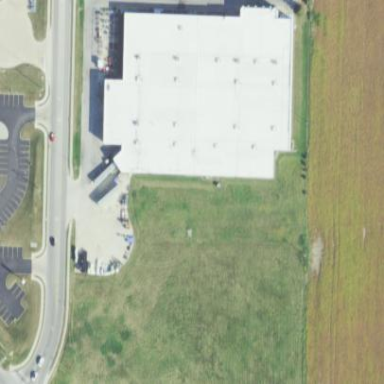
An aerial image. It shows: Retail building that serves as country store.